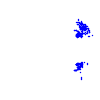
Particle: electron